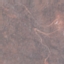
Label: HerbaceousVegetation